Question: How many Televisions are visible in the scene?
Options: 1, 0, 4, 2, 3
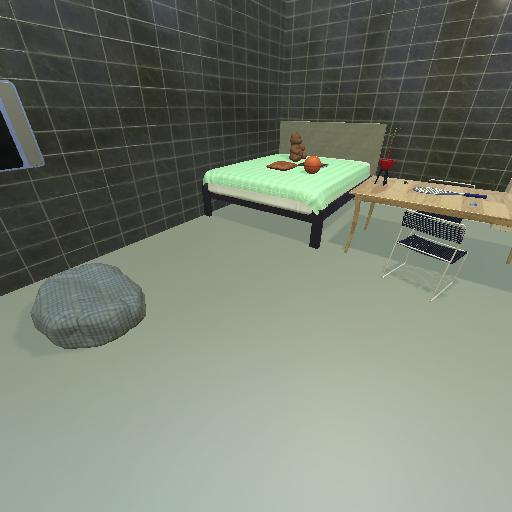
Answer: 1